Question: I am trying to do this using Visual C++. This code seems to create a junction, with the correct target set, but the junction has a size of 0 and when I click on it I get:

Here is the code:
'''
#include "stdafx.h"
#include <stdio.h>
#include <tchar.h>
#include <ole2.h>
#include <errno.h>
typedef struct _REPARSE_DATA_BUFFER {
ULONG ReparseTag;
USHORT ReparseDataLength;
USHORT Reserved;
union {
struct {
USHORT SubstituteNameOffset;
USHORT SubstituteNameLength;
USHORT PrintNameOffset;
USHORT PrintNameLength;
ULONG Flags;
WCHAR PathBuffer[1];
} SymbolicLinkReparseBuffer;
struct {
USHORT SubstituteNameOffset;
USHORT SubstituteNameLength;
USHORT PrintNameOffset;
USHORT PrintNameLength;
WCHAR PathBuffer[1];
} MountPointReparseBuffer;
struct {
UCHAR DataBuffer[1];
} GenericReparseBuffer;
};
} REPARSE_DATA_BUFFER;
#define REPARSE_MOUNTPOINT_HEADER_SIZE 8
bool createJunction(WCHAR *linkPath, WCHAR *newTargetPath) {
int create_status = CreateDirectory(linkPath, NULL);
// If the directory already existed, treat it as a success.
if (create_status == 0 && (GetLastError() != ERROR_ALREADY_EXISTS || (GetFileAttributesW(linkPath) & FILE_ATTRIBUTE_DIRECTORY) != 0))
return false;
HANDLE handle = CreateFile(linkPath, GENERIC_READ | GENERIC_WRITE, FILE_SHARE_READ | FILE_SHARE_WRITE | FILE_SHARE_DELETE, NULL, OPEN_EXISTING, FILE_FLAG_BACKUP_SEMANTICS | FILE_FLAG_OPEN_REPARSE_POINT, NULL);
if (handle == INVALID_HANDLE_VALUE)
{
_tprintf(_T("Could not open dir '%s'; error: %d
"), linkPath, GetLastError());
CloseHandle(handle);
return false;
}
int target_len = wcslen(newTargetPath);
if (target_len > MAX_PATH - 1) {
CloseHandle(handle);
return false;
}
int reparse_data_buffer_size = sizeof REPARSE_DATA_BUFFER + 2 * MAX_PATH * sizeof WCHAR;
REPARSE_DATA_BUFFER* reparse_data_buffer = static_cast<REPARSE_DATA_BUFFER*>(calloc(reparse_data_buffer_size, 1));
reparse_data_buffer->ReparseTag = IO_REPARSE_TAG_MOUNT_POINT;
wcscpy(reparse_data_buffer->MountPointReparseBuffer.PathBuffer, newTargetPath);
wcscpy(reparse_data_buffer->MountPointReparseBuffer.PathBuffer + target_len + 1, newTargetPath);
reparse_data_buffer->MountPointReparseBuffer.SubstituteNameOffset = 0;
reparse_data_buffer->MountPointReparseBuffer.SubstituteNameLength = target_len * sizeof(WCHAR);
reparse_data_buffer->MountPointReparseBuffer.PrintNameOffset = (target_len + 1) * sizeof(WCHAR);
reparse_data_buffer->MountPointReparseBuffer.PrintNameLength = target_len * sizeof(WCHAR);
reparse_data_buffer->ReparseDataLength = (target_len + 1) * 2 * sizeof(WCHAR) + REPARSE_MOUNTPOINT_HEADER_SIZE;
DWORD dummy_received_bytes;
int result = DeviceIoControl(
handle,
FSCTL_SET_REPARSE_POINT,
reparse_data_buffer,
reparse_data_buffer->ReparseDataLength + REPARSE_MOUNTPOINT_HEADER_SIZE,
NULL,
0,
&dummy_received_bytes,
NULL);
if (CloseHandle(handle) == 0)
return false;
free(reparse_data_buffer);
return (result != 0);
}
int _tmain(int argc, _TCHAR* argv[])
{
createJunction(L"C:\Users\Weston\Desktop\New folder\Junction of asdf", L"C:\Users\Weston\Desktop\New folder\asdf");
_tprintf(_T("Execution complete.
"));
getchar();
}
'''
I am almost sure I am not setting the size correctly somewhere, but no sure what and where. There are no errors or warnings, the junction simply seems to be created (with the correct name and target and type of junction) with a size of 0.
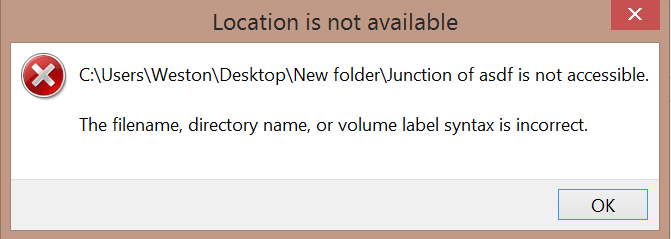
Answer: Was not prefixing target path with '\??\'. Doing so was all I needed to do.